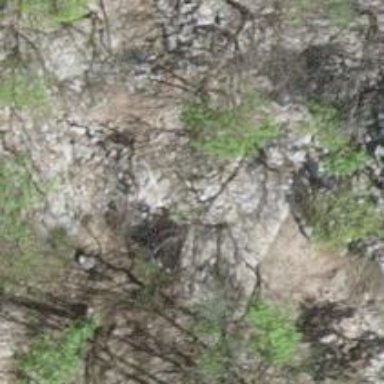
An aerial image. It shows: Natural cliff.